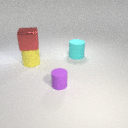
large yellow rubber cylinder below large red metal cube